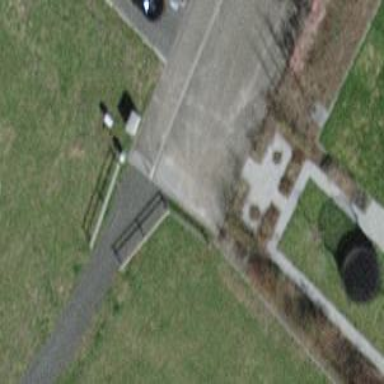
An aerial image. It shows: Gate.